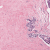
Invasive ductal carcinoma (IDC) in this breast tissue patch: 0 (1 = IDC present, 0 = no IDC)